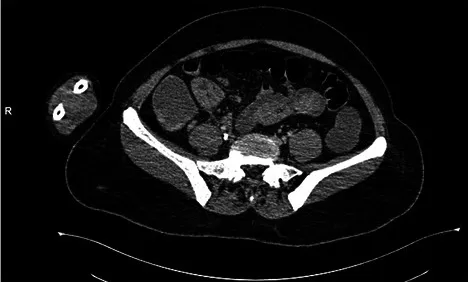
Abdominal computed tomography of the abdomen showing an ileocecal wall thickening.
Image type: radiology (ct)